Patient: sex M, age 76
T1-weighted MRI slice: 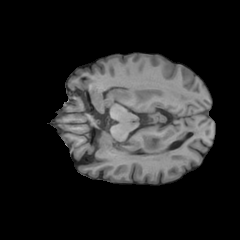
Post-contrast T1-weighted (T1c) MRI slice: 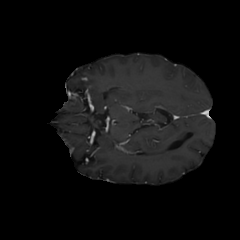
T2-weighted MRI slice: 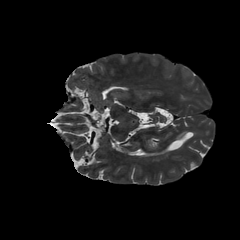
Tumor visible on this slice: no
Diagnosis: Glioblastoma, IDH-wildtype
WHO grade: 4